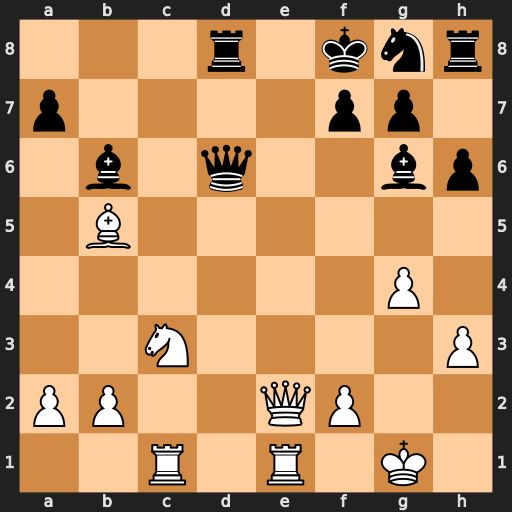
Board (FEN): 3r1knr/p4pp1/1b1q2bp/1B6/6P1/2N4P/PP2QP2/2R1R1K1
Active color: w
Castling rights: -
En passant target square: -
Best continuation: Qe8+ Rxe8 Rxe8#